Question: I am trying to vertically position the "Distance" and "Duration" text in the center of their respective divs using flexbox, I can't seem to get it to work. I will also apply this to the "Calories" and "Share" text aswell.
I am also want to use flexbox to evenly space my 4x links vertaically in the middle column.

<URL>
HTML:
'''
<!DOCTYPE html>
<html>
<head>
<title>Runna - Track your run!</title>
<meta name="viewport" content="width=device-width, initial-scale=1.0 user-scalable=no">
<link rel="stylesheet" type="text/css" href="css/reset.css">
<link rel="stylesheet" type="text/css" href="css/style.css">
<link href='http://fonts.googleapis.com/css?family=Lato:400,700,900' rel='stylesheet' type='text/css'>
<link href="http://maxcdn.bootstrapcdn.com/font-awesome/4.2.0/css/font-awesome.min.css" rel="stylesheet">
<script src="https://ajax.googleapis.com/ajax/libs/jquery/2.1.1/jquery.min.js"></script>
<script src="js/js.js"></script>
</head>
<body>
<div id="main-wrapper">
<div id="head-bar">
<img class="logo" src="imgs/logo-blue.png">
</div>
<div id="map-container">
<iframe src="https://www.google.com/maps/embed?pb=!1m14!1m12!1m3!1d<PHONE>046!2d172.59430635!3d-43.56069255!2m3!1f0!2f0!3f0!3m2!1i1024!2i768!4f13.1!5e0!3m2!1sen!2snz!4v1418977732755" width="100%" height="100%" frameborder="0" style="border:0"></iframe>
</div>
<div id="control-container">
<div class="left-col">
<div class="distance-wrapper">
<div class="distance-title bold-title">DISTANCE:</div>
<div class="distance-figure">1.7KM</div>
</div>
<div class="duration-wrapper">
<div class="duration-title bold-title">DURATION</div>
<div class="duration-figure">10.42MINS</div>
</div>
</div> <!-- End of left col -->
<div class="middle-col">
<ul>
<li class="arrow"><a href="#" class="arrowbutton"><i class="fa fa-chevron-down"></i></a></li>
<li><a href="#">START</a></li>
<li><a href="#">STOP</a></li>
<li><a href="#">PAUSE</a></li>
</ul>
</div>
<div class="right-col">
<div class="calorie-wrapper">
<div class="calories bold-title">CALORIES</div>
<div class="calories-result">100 cal's</div>
</div>
<div class="share-wrapper">
<div class="share bold-title">SHARE</div>
<div class="share-icons">FB or Twitter</div>
</div>
</div> <!-- End of right col -->
</div>
</div>
</body>
</html>
'''
CSS:
'''
html {
box-sizing: border-box;
height: 100%;
}
*, *:before, *:after {
box-sizing: inherit;
}
body {
height: 100%;
font-family: 'Lato', sans-serif;
}
#main-wrapper {
height: 100vh;
}
@media all and (max-width: 40em) {
#head-bar {
background: black;
width: 100%;
height: 5vh;
}
.logo {
display: block;
margin: 0 auto;
height: 85%;
}
#map-container {
background: yellow;
height: 65vh;
width: 100%;
}
}
/***Control columns***/
#control-container {
width: 100%;
height: 30vh;
color: white;
font-family: 'Lato', sans-serif;
text-align: center;
background: #1b1b1b;
position: relative;
}
.left-col {
display: flex;
flex-direction: column;
width: 33.3%;
height: 100%;
/*height: 60px;*/
float: left;
}
.middle-col {
background: #151515;
width: 33.3%;
height: 100%;
float: left;
/*box-shadow: 0 0 8px 2px #000;*/
}
.right-col {
width: 33.3%;
float: left;
}
.distance-wrapper, .duration-wrapper {
flex: 1;
/*background: #ddd;*/
border-bottom: 1px solid yellow;
justify-content: center;
}
.calorie-wrapper, .share-wrapper {
display: block;
width: 100%;
}
.bold-title {
font-weight: 900;
font-family: 'Lato', sans-serif;
}
/***Middle Navigation***/
.middle-col {
border-top-left-radius: 4px;
border-top-right-radius: 4px;
}
.middle-col ul {
margin: 0;
padding: 0;
display: table;
width: 100%;
}
.middle-col li {
list-style-type: none;
}
.middle-col a {
color: white;
text-decoration: none;
display: block;
padding: 20px;
}
.middle-col a:hover {
background: green;
display: block;
}
#control-container:after {
content: "";
display: block;
height: 0;
clear: both;
}
'''
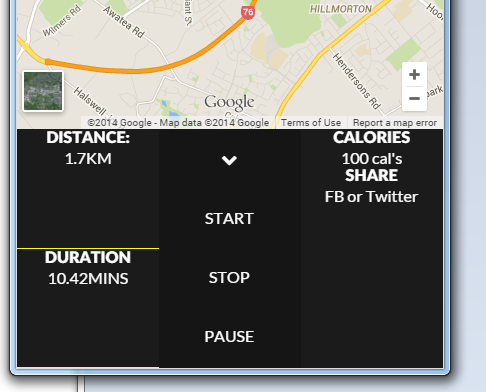
Answer: I created this example with a smaller amount of HTML and, hopefully, greater semantic meaning.
Let's make this:

## The HTML
- The <URL>
'''
<section class="control-container">
<dl class="distance">
<dt>Distance</dt>
<dd>1.7KM</dd>
</dl>
<dl class="duration">
<dt>Duration</dt>
<dd>10.42 Mins</dd>
</dl>
<dl class="calories">
<dt>Calories</dt>
<dd>100</dd>
</dl>
<nav class="actions">
<a href="">Down</a>
<a href="">Start</a>
<a href="">Stop</a>
<a href="">Pause</a>
</nav>
<div class="share">
<h2>Share</h2>
<a href="">Facebook</a>
<a href="">Twitter</a>
</div>
</section>
'''
## The Flex
- The flex '<section>' container has 'display: flex' and 'flex-flow: column wrap' so its children will layout in columns and wrap when pushed outside.- The flex items are also given 'display: flex', 'flex-flow: column wrap' and 'justify-content: center;' so that the text is vertically centered. The nav is given 'flex-direction: row' so that its links can be evenly centered vertically with 'align-items: center'- The 4 sections which take up half of the height are given 'flex: 1 1 50%'; they will each get half of a column height- The navigation is given 'flex: 1 1 100%' so it will take up an entire column on its own
'''
.control-container {
display: flex;
flex-flow: column wrap;
}
.control-container > * {
display: flex;
flex-flow: column wrap;
justify-content: center;
flex: 1 1 50%;
width: 33.33%;
text-align: center;
}
.control-container > nav {
flex-direction: row;
align-items: center;
flex: 1 1 100%;
}
.control-container > nav a {
flex: 1 1 100%;
}
'''
## Complete Example
'''
* {
margin: 0;
padding: 0;
font: 100% arial;
}
.control-container {
display: flex;
flex-flow: column wrap;
height: 40vh;
min-height: 250px;
min-width: 300px;
margin: 0 auto;
}
.control-container > * { /* target all direct children */
display: flex;
flex-flow: column wrap;
justify-content: center;
flex: 1 1 50%;
width: 33.33%;
text-align: center;
background: #333;
color: #FFF;
}
.control-container > nav {
flex-direction: row; /* allows vertical centering with align-items: center; */
align-items: center;
flex: 1 1 100%; /* take up entire column */
background: #000;
}
.control-container > nav a {
flex: 1 1 100%; /* 100% pushes each link so they wrap */
}
/*Change the order of the flex items so the stats can be kept together in the HTML*/
.distance,
.duration,
.actions {
order: 1;
}
.calories {
order: 3;
}
.share {
order: 4;
}
.wrapper {
max-width: 1200px;
margin: 0 auto;
}
.control-container dt,
.control-container h2 {
font-weight: bold;
}
.share h2 {
margin-top: calc(1em + 15px); /*push "share" down so it aligns with "duration" 1em accounts for the extra line of text */
}
.control-container a {
color: #FFF;
text-decoration: none;
}
dt,
dd,
.share * {
padding: 5px;
}
iframe {
width: 100%;
height: calc(60vh - 104px);
/* viewport height minus flex container height and header height ( + there is a stray 4px somewhere)*/
min-height: 300px;
}
header {
height: 100px;
text-align: center;
background: #000;
}
'''
'''
<div class="wrapper">
<header>
<img src="http://www.placehold.it/100" />
</header>
<iframe src="https://www.google.com/maps/embed?pb=!1m14!1m12!1m3!1d<PHONE>046!2d172.59430635!3d-43.56069255!2m3!1f0!2f0!3f0!3m2!1i1024!2i768!4f13.1!5e0!3m2!1sen!2snz!4v1418977732755" frameborder="0" style="border:0"></iframe>
<section class="control-container">
<dl class="distance">
<dt>Distance</dt>
<dd>1.7KM</dd>
</dl>
<dl class="duration">
<dt>Duration</dt>
<dd>10.42 Mins</dd>
</dl>
<dl class="calories">
<dt>Calories</dt>
<dd>100</dd>
</dl>
<nav class="actions">
<a href="">Down</a>
<a href="">Start</a>
<a href="">Stop</a>
<a href="">Pause</a>
</nav>
<div class="share">
<h2>Share</h2>
<a href="">Facebook</a>
<a href="">Twitter</a>
</div>
</section>
</div>
'''